Question: I am using a grouplayout to manage 3 jpanels. Below is a screenshot of what it looks like (I cannot get a full screenshot for confidentiality reasons). The green border is the mainPanel, which has grouplayout attached to it. The three black borders are three jpanels with different components. As you can see, grouplayout creates a padding (about 20px), automatically. This happens only to the right hand side border and left hand side border is ok. I've tried and and nothing seems to work. Also, the maxsize of the mainPanel, as returned by groupLayout's is 642px,540px, but the longest jpanel of those three panels is only 630px (set explicitly). Why does it add those extra pixels? only to the right side? How do I get rid of this padding/space?

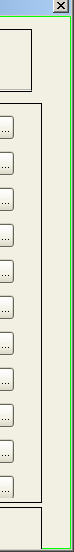
Answer: I think I got this. I tried setting mainPanel.setPreferredSize() and the grouplayout started honoring that.